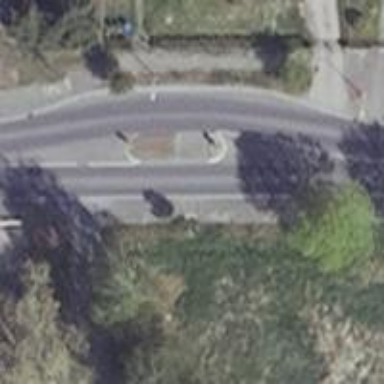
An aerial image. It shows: Uncontrolled crossing with central island on the road.